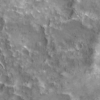
Label: not_dusty